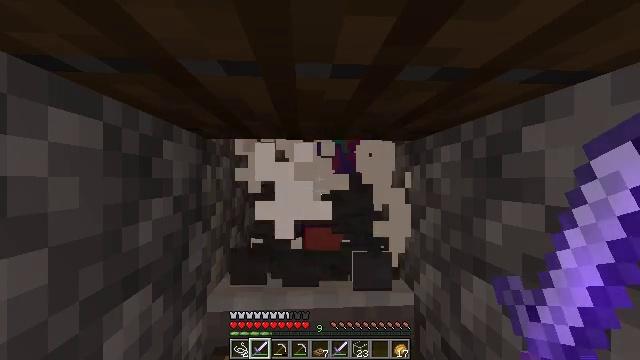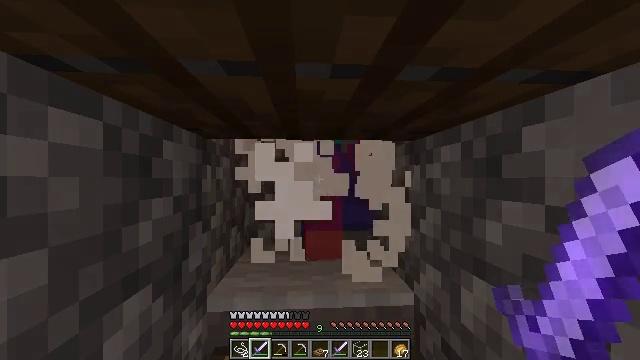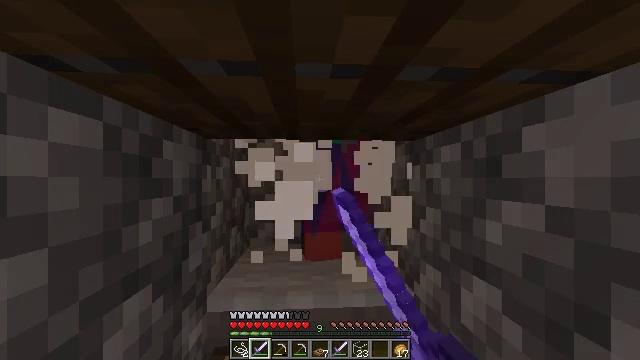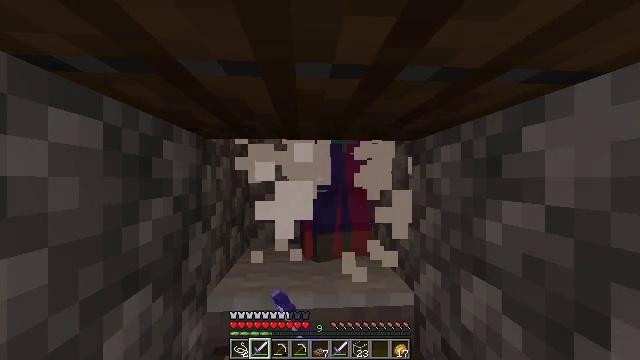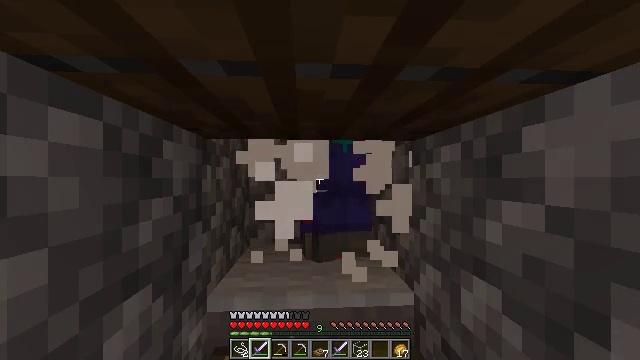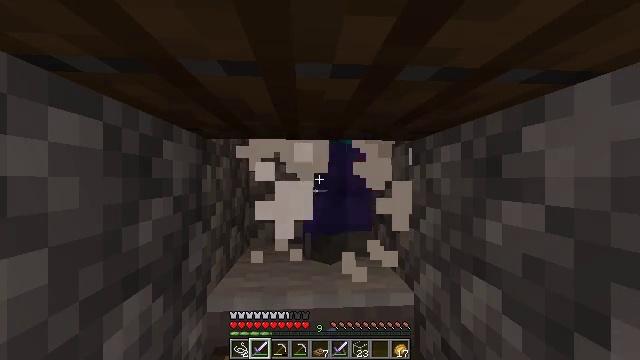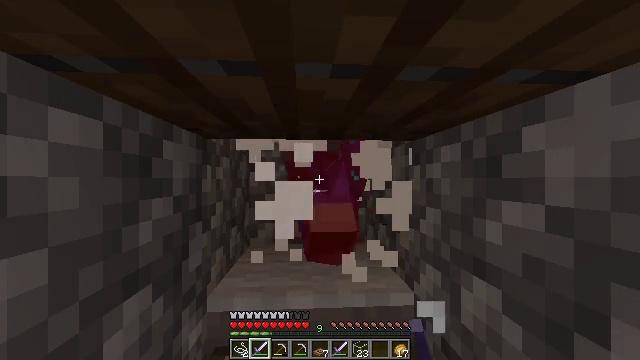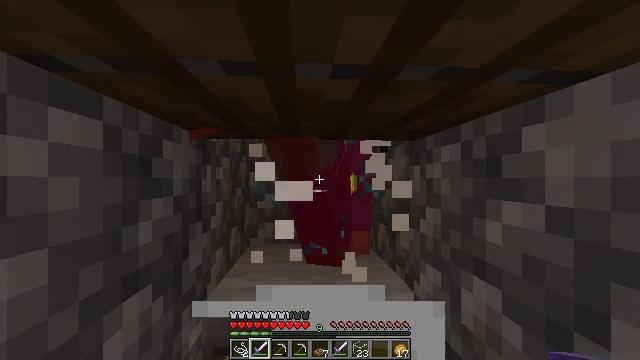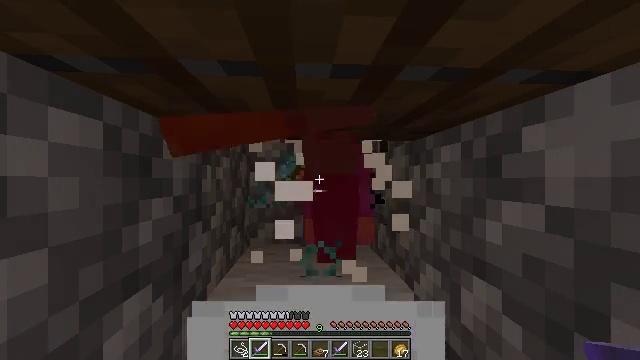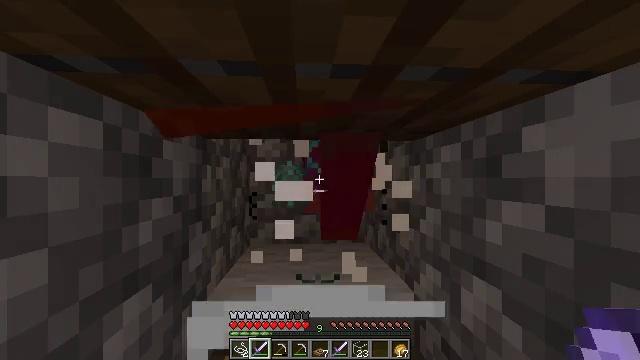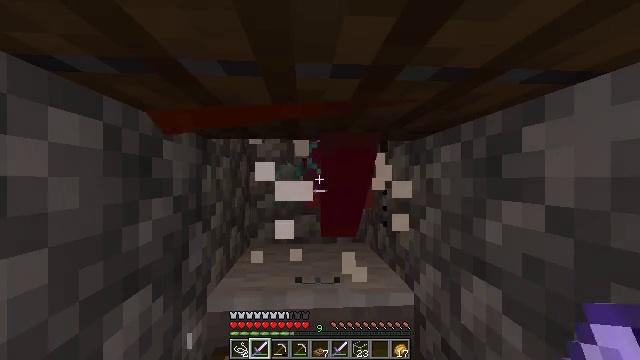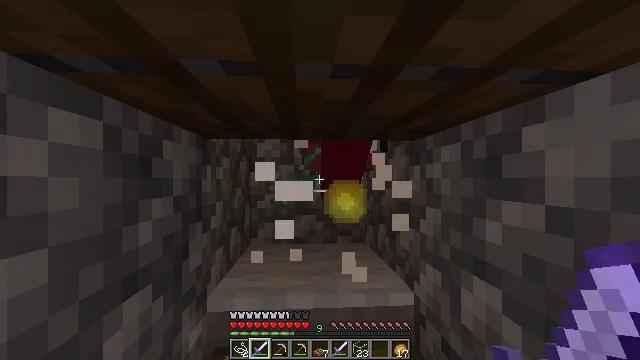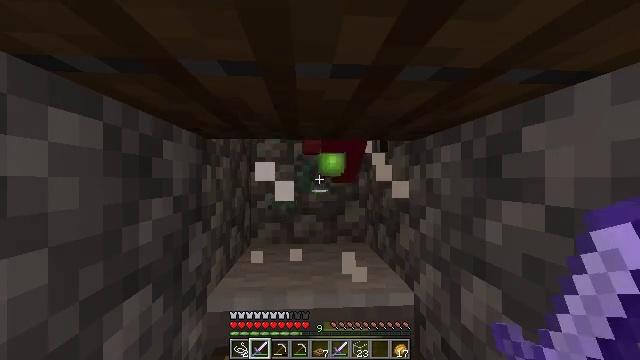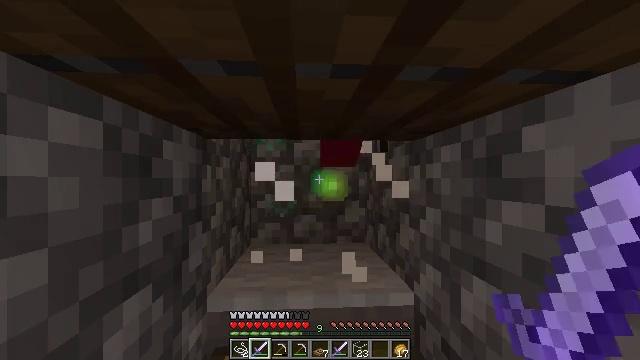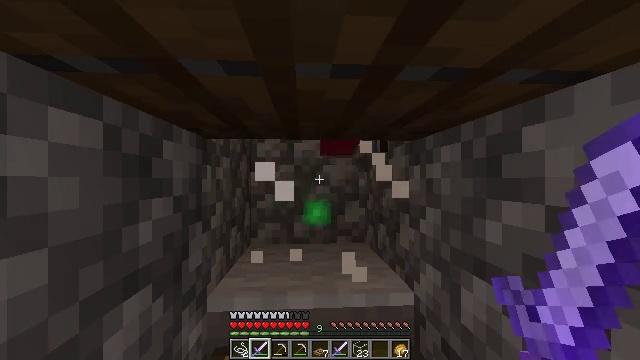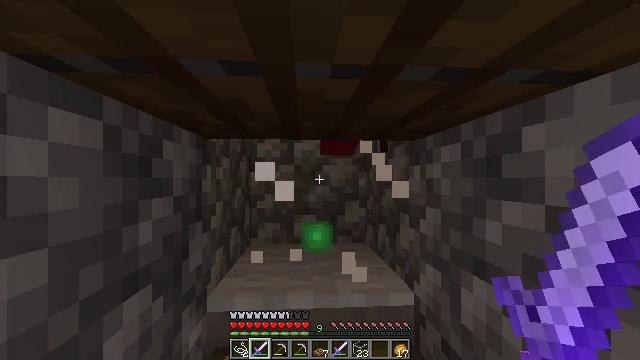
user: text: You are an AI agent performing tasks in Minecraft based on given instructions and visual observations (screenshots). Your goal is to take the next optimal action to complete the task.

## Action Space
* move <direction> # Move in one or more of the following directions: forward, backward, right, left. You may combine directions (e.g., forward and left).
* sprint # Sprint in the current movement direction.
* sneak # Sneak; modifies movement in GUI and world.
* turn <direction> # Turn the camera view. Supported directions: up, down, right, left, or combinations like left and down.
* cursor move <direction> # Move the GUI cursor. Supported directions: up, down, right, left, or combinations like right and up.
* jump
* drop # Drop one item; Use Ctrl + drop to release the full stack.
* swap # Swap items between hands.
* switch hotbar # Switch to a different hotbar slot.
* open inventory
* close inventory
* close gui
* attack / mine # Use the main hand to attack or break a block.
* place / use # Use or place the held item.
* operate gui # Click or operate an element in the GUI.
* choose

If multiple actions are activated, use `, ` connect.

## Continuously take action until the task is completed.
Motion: motion action
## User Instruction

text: Hunt the zombie.
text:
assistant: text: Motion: attack / mine
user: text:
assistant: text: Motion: attack / mine
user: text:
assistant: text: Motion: attack / mine
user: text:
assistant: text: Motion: attack / mine
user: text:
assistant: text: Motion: no_op
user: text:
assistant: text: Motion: no_op
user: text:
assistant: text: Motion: no_op
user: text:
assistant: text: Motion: no_op
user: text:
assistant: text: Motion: no_op
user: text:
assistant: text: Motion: no_op
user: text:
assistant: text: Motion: no_op
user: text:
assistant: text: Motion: no_op
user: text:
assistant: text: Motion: no_op
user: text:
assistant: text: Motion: no_op
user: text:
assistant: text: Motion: no_op
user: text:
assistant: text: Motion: no_op
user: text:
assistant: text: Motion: no_op
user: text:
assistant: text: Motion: no_op
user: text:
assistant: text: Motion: no_op
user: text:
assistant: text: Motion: no_op
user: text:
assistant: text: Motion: no_op
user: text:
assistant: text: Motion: no_op
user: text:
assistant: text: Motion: no_op
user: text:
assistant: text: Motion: attack / mine
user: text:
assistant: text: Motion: attack / mine
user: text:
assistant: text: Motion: attack / mine
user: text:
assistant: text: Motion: attack / mine
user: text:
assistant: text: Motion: attack / mine
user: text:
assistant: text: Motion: no_op
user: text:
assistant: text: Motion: no_op